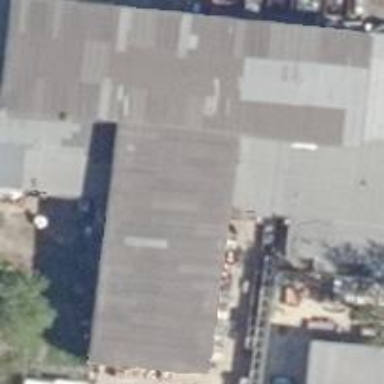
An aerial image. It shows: Flat-roofed building with tar paper roofing material.